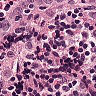
Metastatic tissue present: no